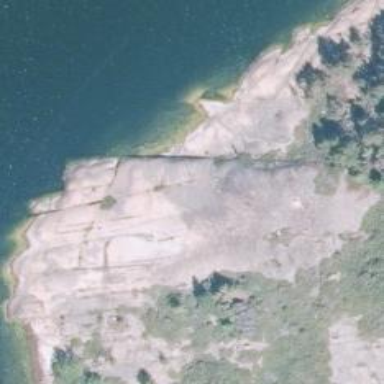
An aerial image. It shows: Landscape dominated by bare rock.